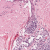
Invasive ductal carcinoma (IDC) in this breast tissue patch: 0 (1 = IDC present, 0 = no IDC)